Question: What is the value of this measurement?
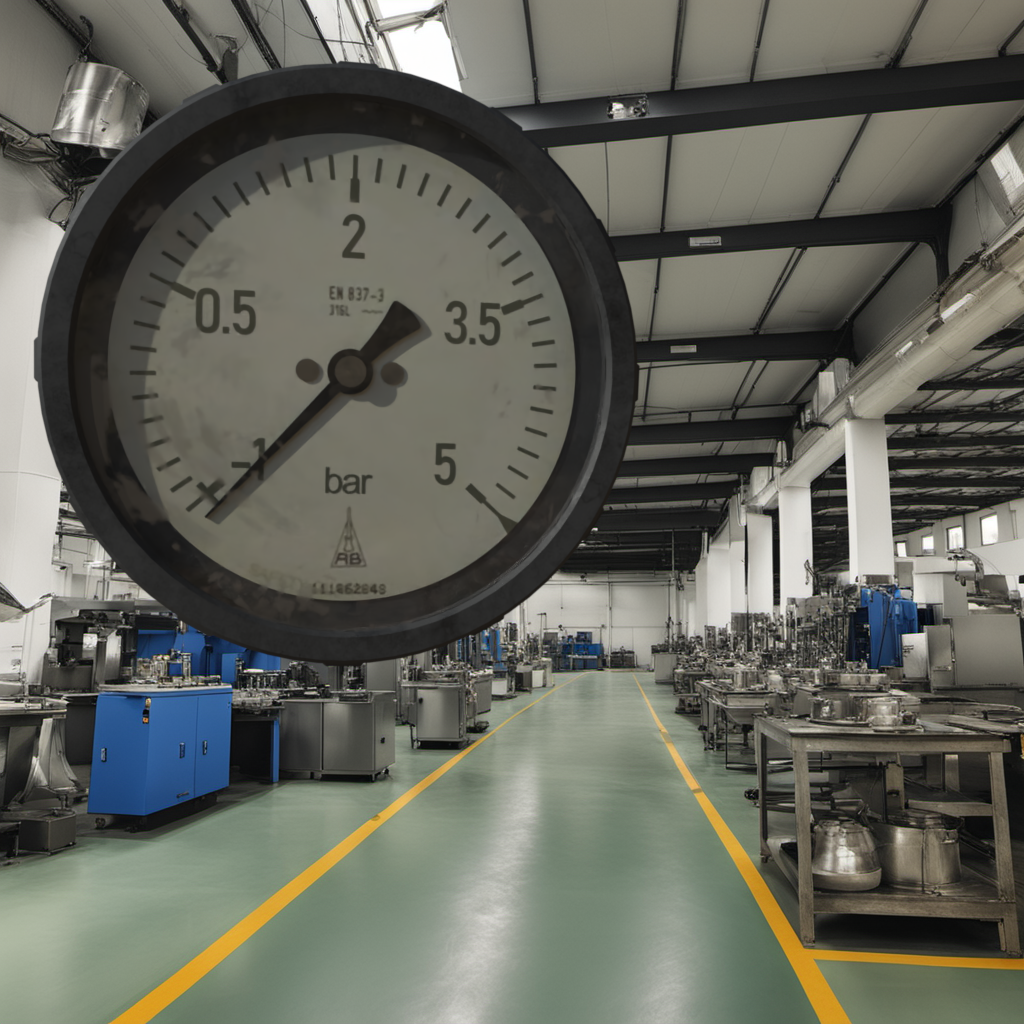
Answer: The result is -1.14
Question: What is the range of the measurement shown in the image?
Answer: The range is from -1 to 5
Question: What is the minimum and maximum reading range of the measurement in the image?
Answer: The minimum value is -1 and the maximum value is 5